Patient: sex M, age 78
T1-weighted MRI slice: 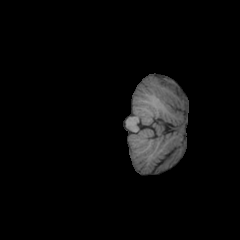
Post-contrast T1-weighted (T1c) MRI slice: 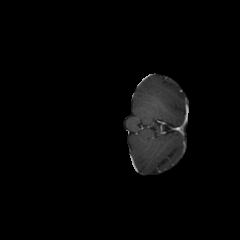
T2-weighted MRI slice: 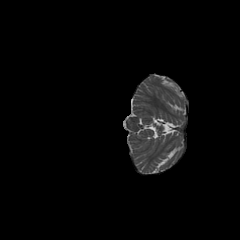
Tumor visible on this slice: no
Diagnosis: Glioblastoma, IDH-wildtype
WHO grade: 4